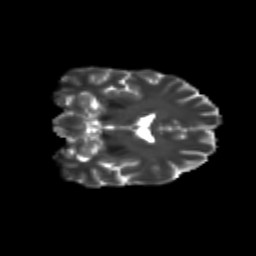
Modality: T2w
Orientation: coronal
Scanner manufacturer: siemens
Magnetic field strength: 3 T
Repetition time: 9.2 s
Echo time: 0.084 s